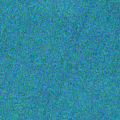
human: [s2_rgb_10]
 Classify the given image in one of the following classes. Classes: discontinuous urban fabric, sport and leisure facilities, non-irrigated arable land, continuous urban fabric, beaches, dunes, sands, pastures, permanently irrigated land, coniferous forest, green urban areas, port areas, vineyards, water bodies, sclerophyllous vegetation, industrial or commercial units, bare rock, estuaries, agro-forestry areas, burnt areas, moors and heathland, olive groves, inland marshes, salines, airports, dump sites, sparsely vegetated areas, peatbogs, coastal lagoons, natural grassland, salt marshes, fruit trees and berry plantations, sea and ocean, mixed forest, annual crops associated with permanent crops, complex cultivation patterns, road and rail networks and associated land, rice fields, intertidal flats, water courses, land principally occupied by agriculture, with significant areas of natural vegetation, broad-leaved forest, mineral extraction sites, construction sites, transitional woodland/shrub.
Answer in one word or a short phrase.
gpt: sea and ocean